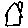
Label: house